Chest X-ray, AP view. Patient: 57 years old, sex M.
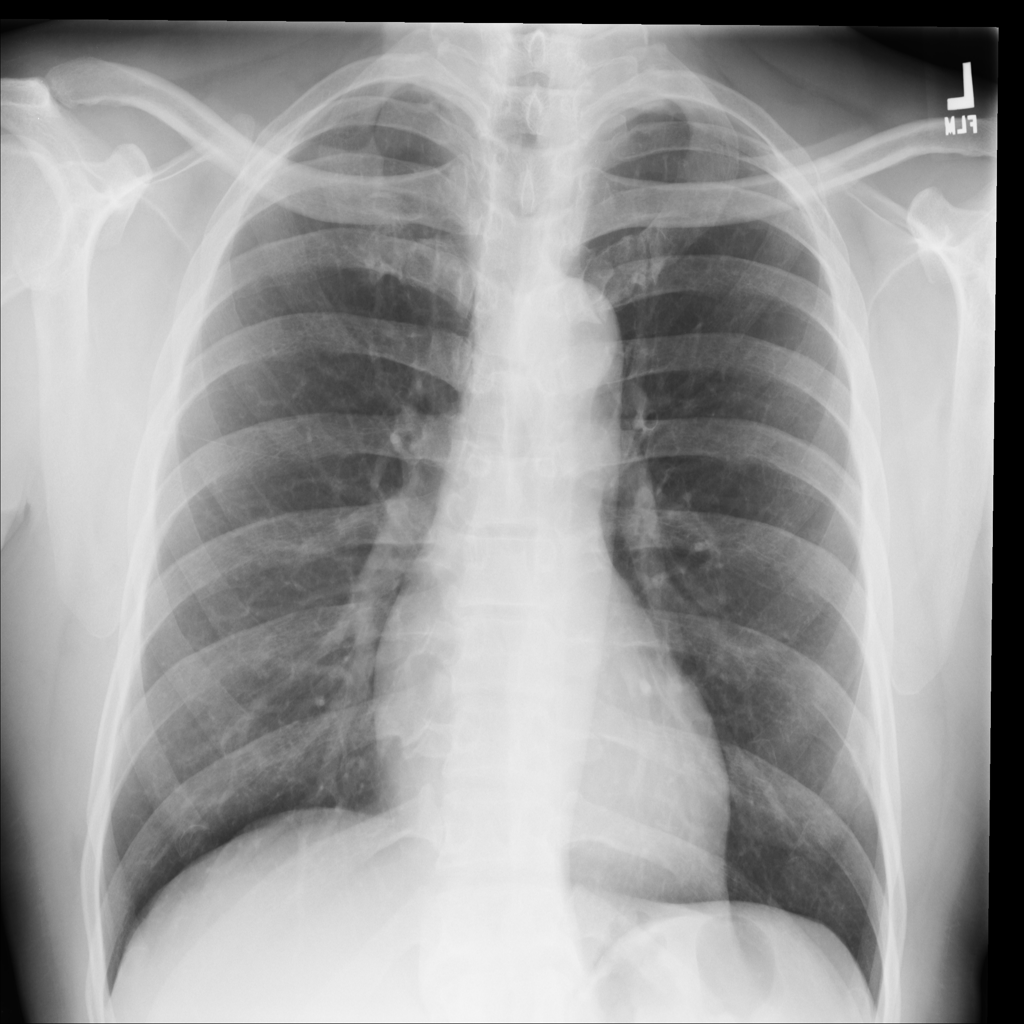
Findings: No Finding